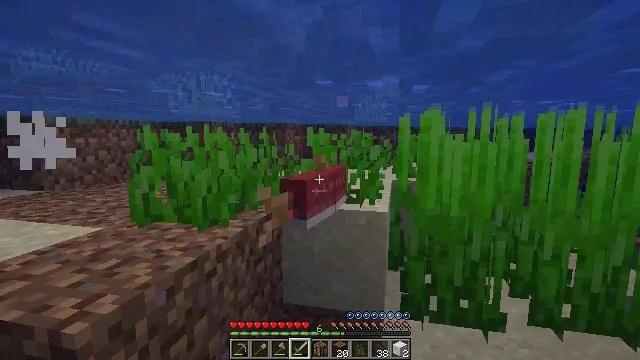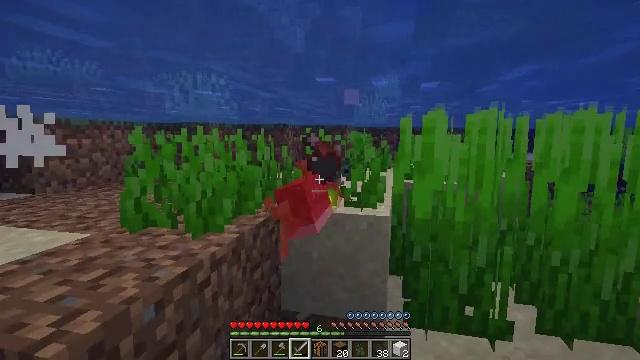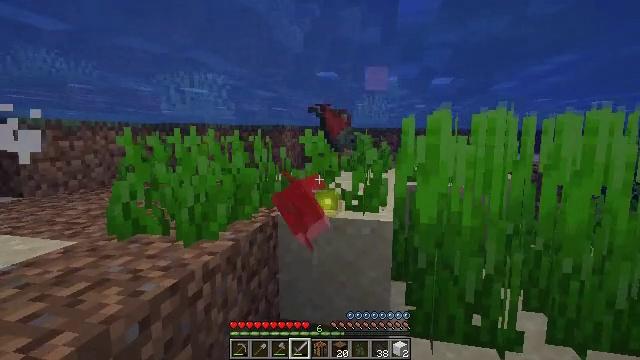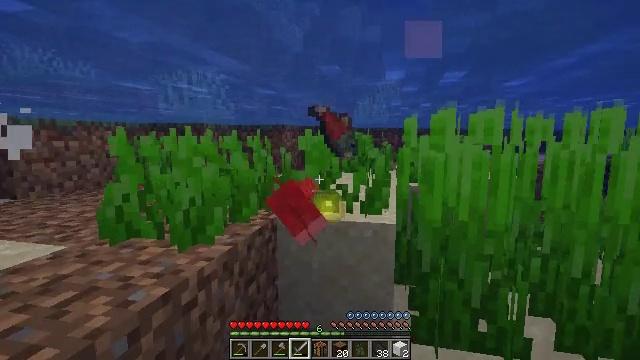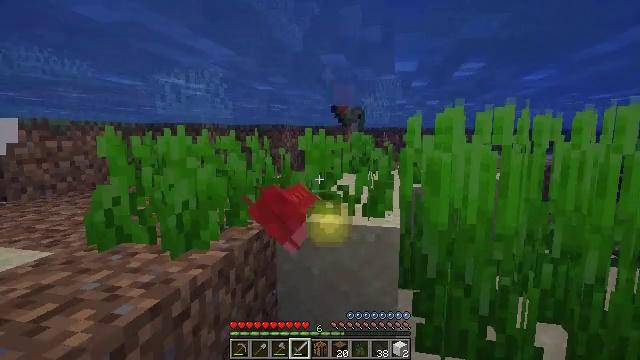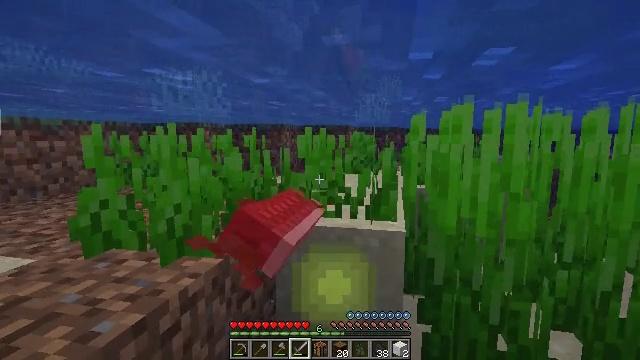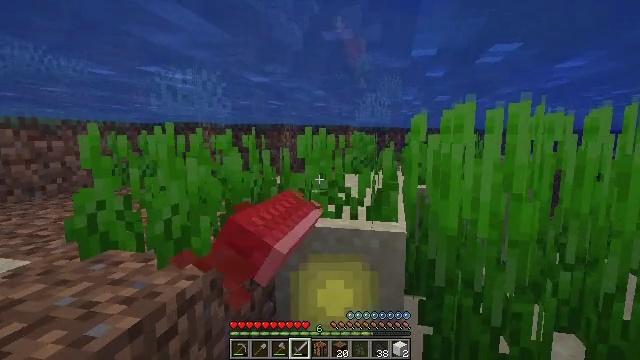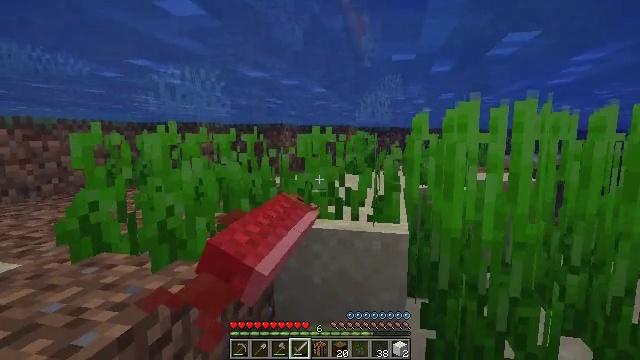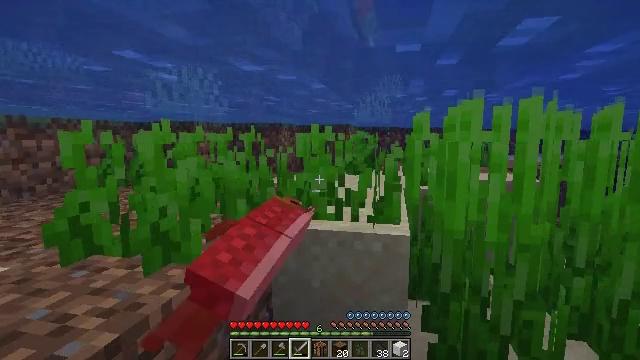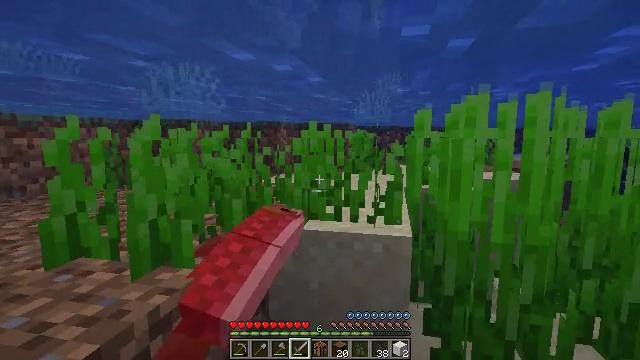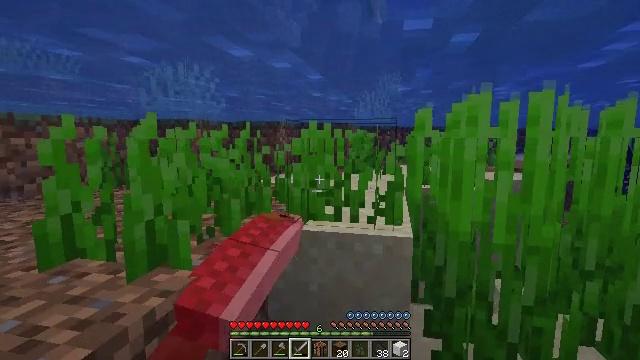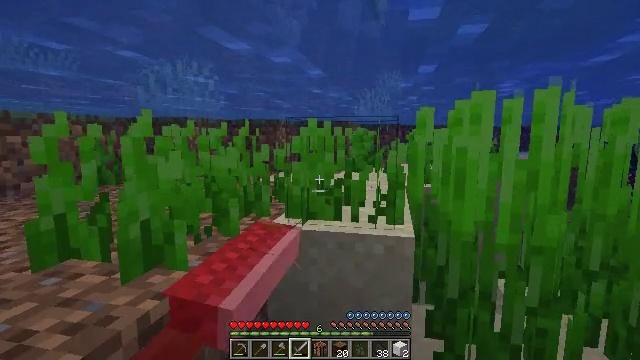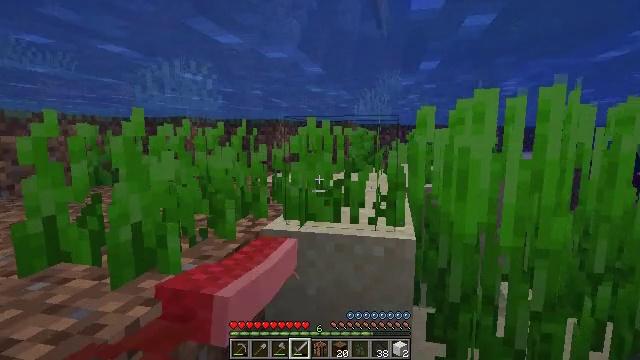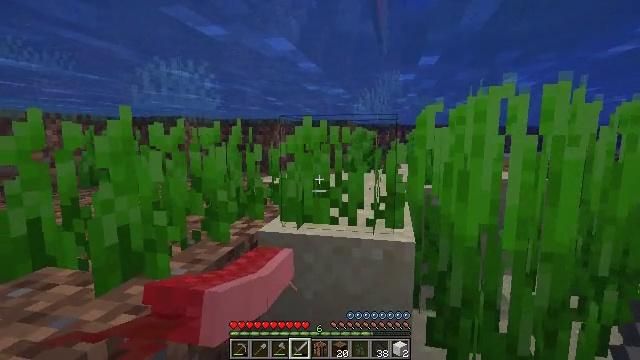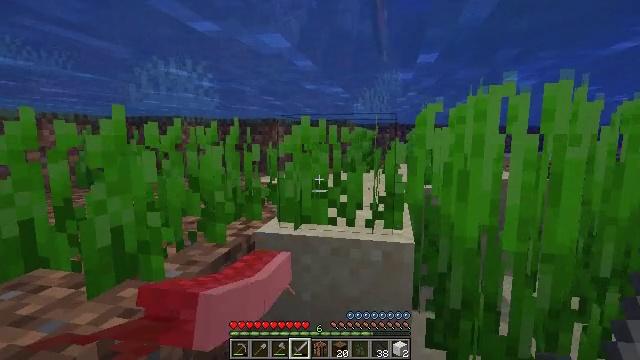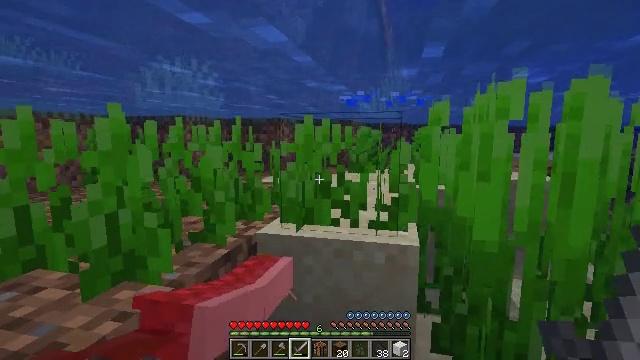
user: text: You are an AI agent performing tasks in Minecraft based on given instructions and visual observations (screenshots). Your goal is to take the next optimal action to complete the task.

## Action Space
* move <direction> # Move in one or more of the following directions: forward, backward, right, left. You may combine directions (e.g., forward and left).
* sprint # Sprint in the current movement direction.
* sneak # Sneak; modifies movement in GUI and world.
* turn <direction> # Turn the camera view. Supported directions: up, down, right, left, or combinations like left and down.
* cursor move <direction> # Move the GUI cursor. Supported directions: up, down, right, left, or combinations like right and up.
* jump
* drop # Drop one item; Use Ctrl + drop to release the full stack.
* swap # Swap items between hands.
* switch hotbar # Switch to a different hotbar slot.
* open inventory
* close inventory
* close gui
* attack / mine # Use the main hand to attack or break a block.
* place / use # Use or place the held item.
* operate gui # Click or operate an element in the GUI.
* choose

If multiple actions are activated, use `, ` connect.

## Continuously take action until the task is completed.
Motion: motion action
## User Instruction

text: Mine seagrass underwater.
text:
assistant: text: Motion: move forward, attack / mine
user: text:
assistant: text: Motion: move forward
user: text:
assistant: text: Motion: move forward, attack / mine
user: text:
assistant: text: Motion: move forward, attack / mine
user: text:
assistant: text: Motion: move forward, attack / mine
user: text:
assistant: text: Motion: no_op
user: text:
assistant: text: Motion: no_op
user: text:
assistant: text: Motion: no_op
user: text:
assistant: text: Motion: no_op
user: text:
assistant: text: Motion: no_op
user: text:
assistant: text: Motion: move forward
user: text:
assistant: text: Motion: move forward and move right
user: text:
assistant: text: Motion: move forward and move right
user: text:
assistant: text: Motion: move forward and move right
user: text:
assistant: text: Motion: move forward and move right, turn left
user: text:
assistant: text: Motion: move forward and move right, turn left
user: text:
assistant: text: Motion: move forward and move right, turn left
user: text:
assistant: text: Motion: move forward and move right, turn left
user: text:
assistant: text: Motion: move forward and move right, turn left and down
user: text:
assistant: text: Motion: move forward
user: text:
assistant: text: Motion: move forward and move right, jump
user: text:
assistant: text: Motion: move forward and move right, jump
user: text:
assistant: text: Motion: move forward and move right, jump
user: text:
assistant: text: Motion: move forward and move right, jump
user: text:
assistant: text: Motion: move forward and move right, jump
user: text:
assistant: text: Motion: move forward and move right, turn left and down, jump
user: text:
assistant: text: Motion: move forward and move right, turn left and down, jump
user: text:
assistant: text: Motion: move forward and move right, turn left and down, jump
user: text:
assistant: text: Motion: move forward and move right, turn left and down, jump
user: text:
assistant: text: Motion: move forward and move right, turn left and down, jump